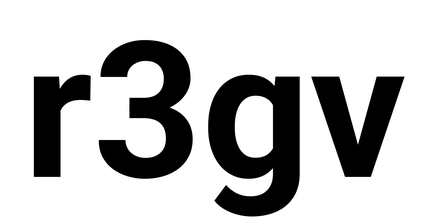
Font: Roboto_Bold